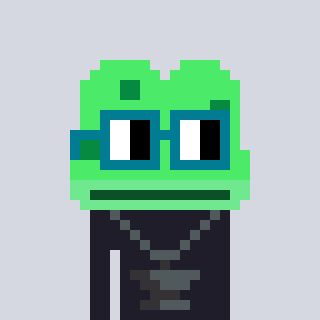
a pixel art character with square dark green glasses, a frog-shaped head and a grayscale-colored body on a cool background